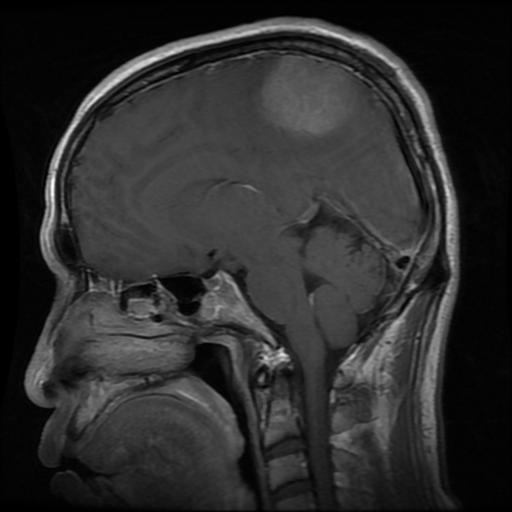
Label: meningioma